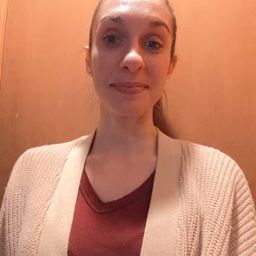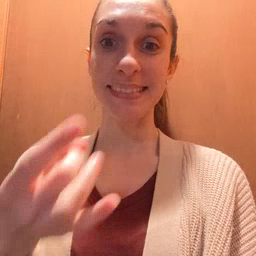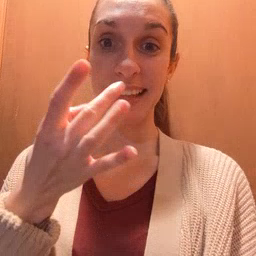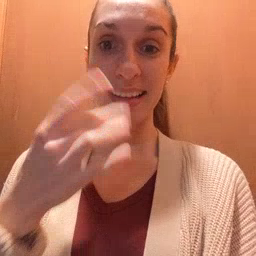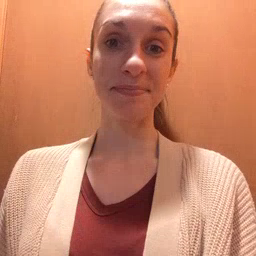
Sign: snack